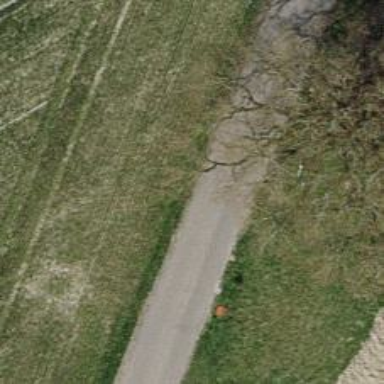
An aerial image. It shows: Unclassified road with paved surface.